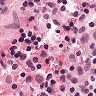
Metastatic tissue present: no